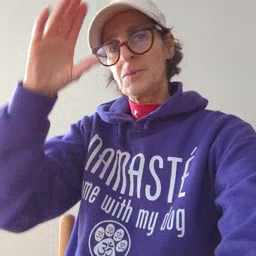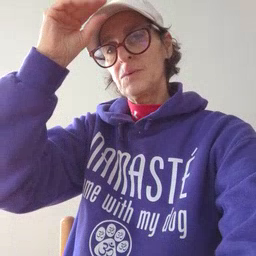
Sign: boy